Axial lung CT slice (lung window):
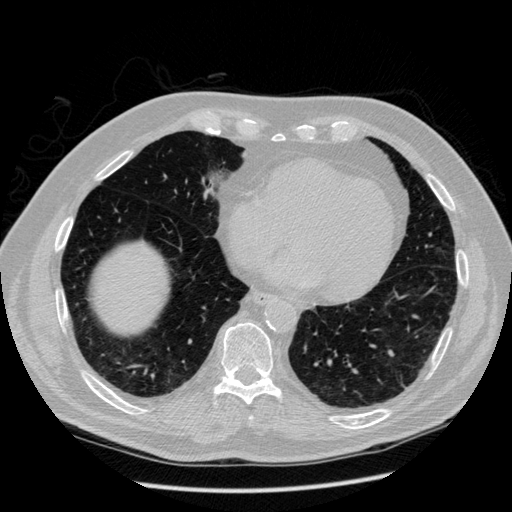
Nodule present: no